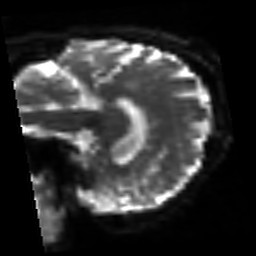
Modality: sbref
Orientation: sagittal
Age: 62
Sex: female
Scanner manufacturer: siemens
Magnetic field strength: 3 T
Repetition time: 3.2 s
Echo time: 0.081 s